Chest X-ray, PA view. Patient: 35 years old, sex F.
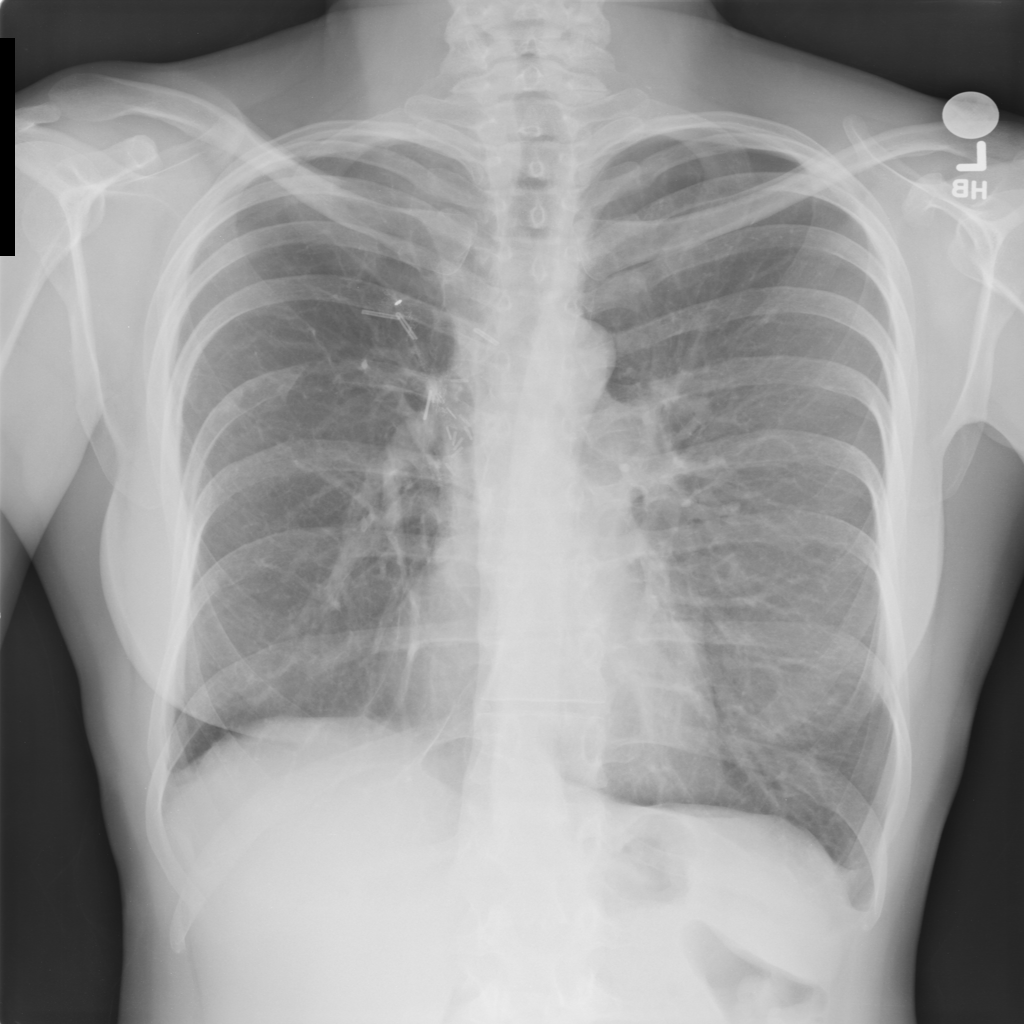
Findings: No Finding